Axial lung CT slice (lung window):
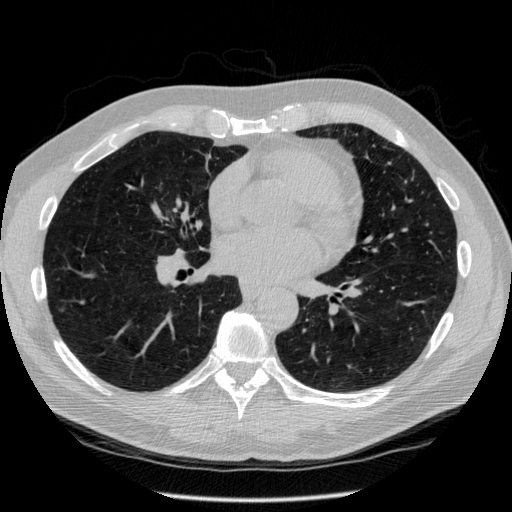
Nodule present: yes
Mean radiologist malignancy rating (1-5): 3.25